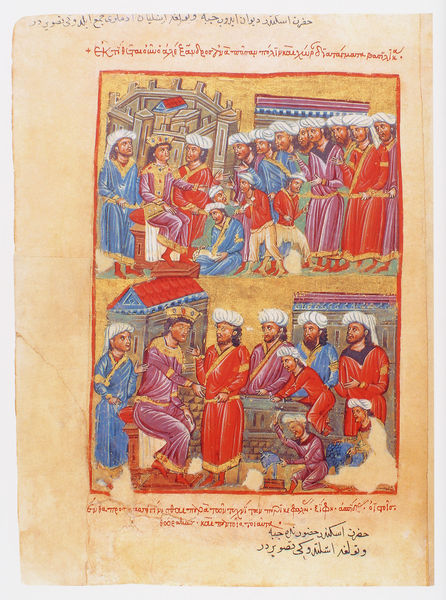
Titel: Der griechische Alexanderroman
Institution: Venedig, Hellenic Institute Codex Gr. 5
Schlagwörter: blau, gelb, grün, stadt, bunt, rot, richter, architektur, bibel, kirche, krone, schrift, könig, thron, schlachten, burg, text, reihung, arabisch, turban, buchmalerei, türken, recht, unterwerfen, buch seite, gerecht, buntrot